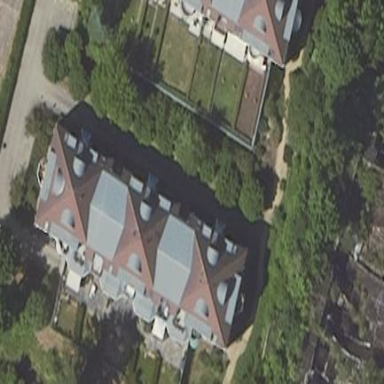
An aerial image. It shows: Terrace building.